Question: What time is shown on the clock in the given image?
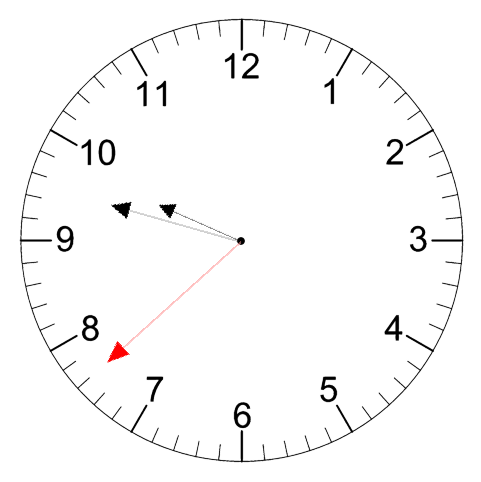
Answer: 09:47:38